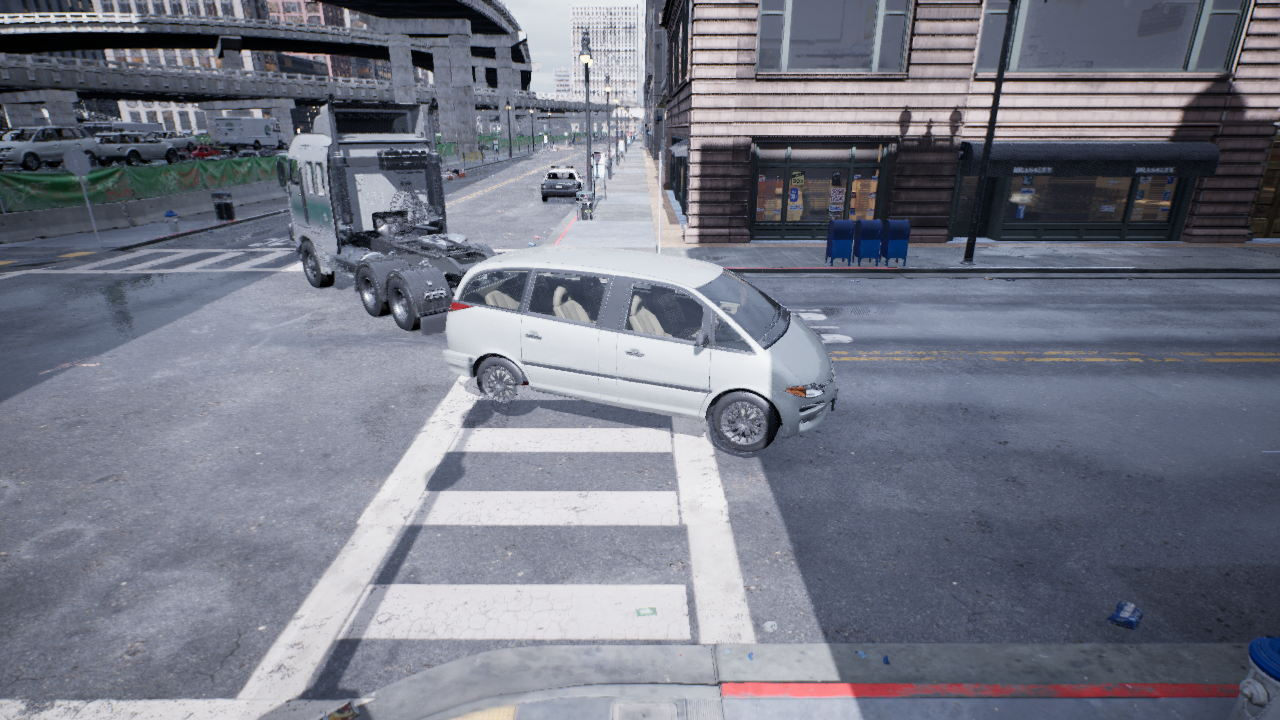
Venue: intersection
Lighting: overcast
Vehicle rig: minivan